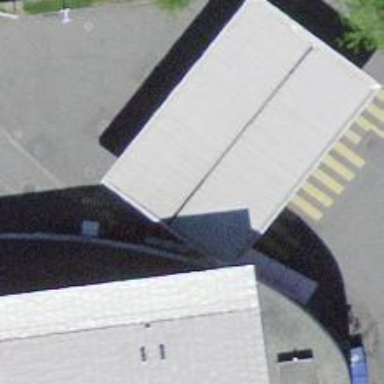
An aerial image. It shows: Fuel station.